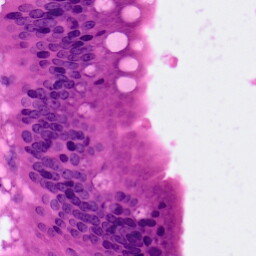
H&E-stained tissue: Pancreatic